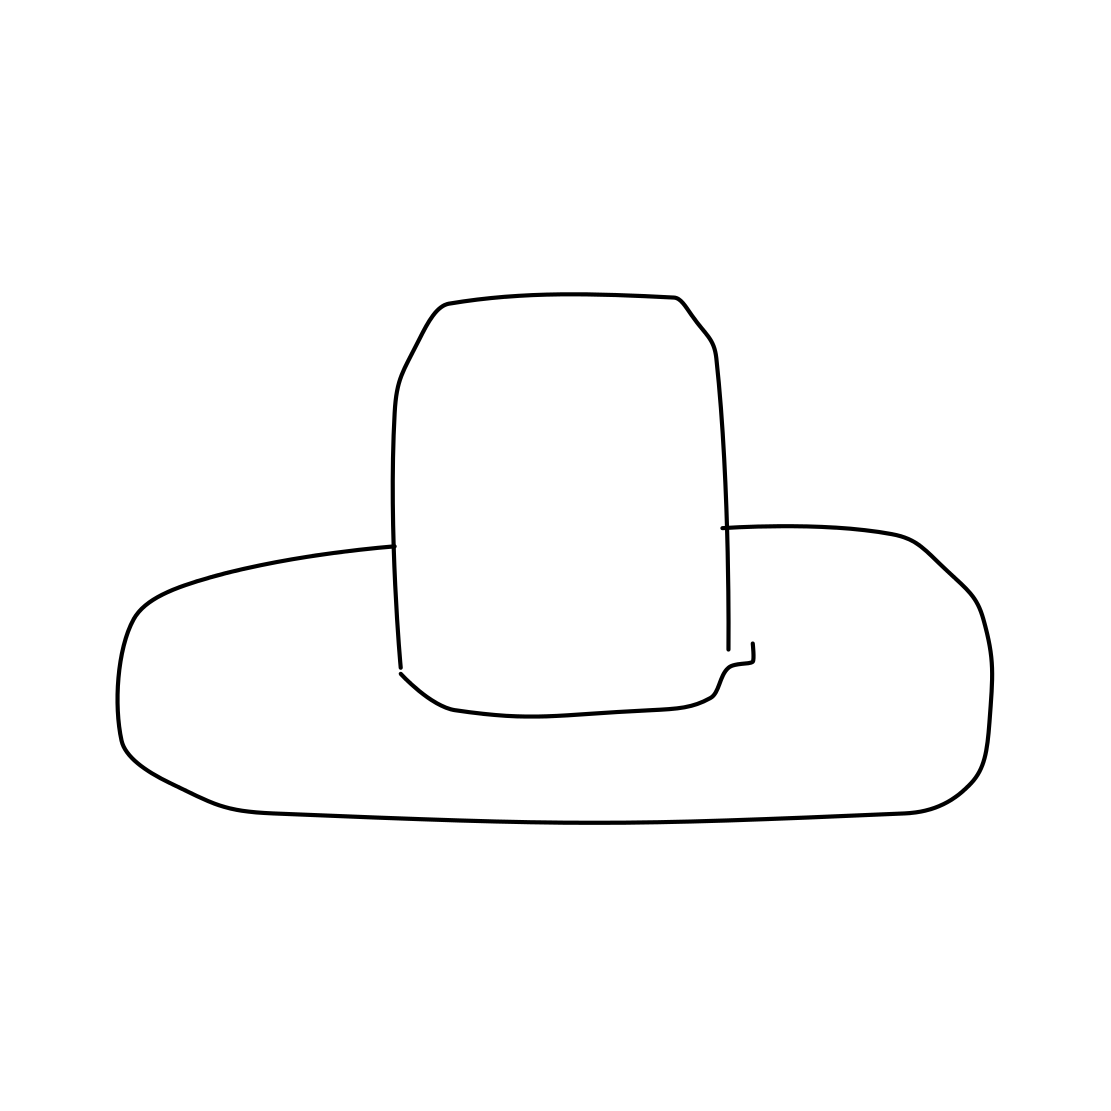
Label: hat